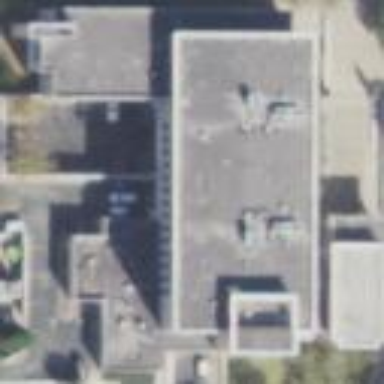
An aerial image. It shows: Courthouse building.